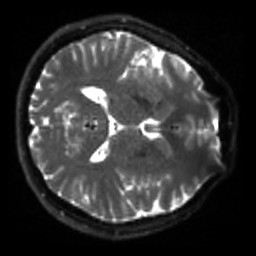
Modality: sbref
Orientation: axial
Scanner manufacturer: siemens
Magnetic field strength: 3 T
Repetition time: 4 s
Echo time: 0.0594 s